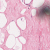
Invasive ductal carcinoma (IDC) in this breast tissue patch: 0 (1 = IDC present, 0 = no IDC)